Question: First of all, I am a beginner, and I don't know what a StackOverflow even is, so please keep your explanations layman-friendly. I read a little about StackOverflow and was surprised that I encountered it even though my program is rather trivial. Anyway, I was practicing in Codewars and then this happened:

The challenge:
> You are given two strings. In a single move, you can choose any of them, and delete the first (i.e. leftmost) character.
For Example:
By applying a move to the string "where", the result is the string "here".
By applying a move to the string "a", the result is an empty string "".
Implement a function that calculates the minimum number of moves that should be performed to make the given strings equal.
Notes
Both strings consist of lowercase Latin letters.
If the string is already empty, you cannot perform any more delete operations.*/
My code:
'''
void change(std::string & x, std::string & y)
{
std::string temp = x;
x = y;
y = temp;
}
long long shiftLeft(std::string largeString, std::string smallString)
{
if(largeString.size() < smallString.size())
change(largeString, smallString);
std::string sharedPart;
int result(0);
// Find the shared substring in both strings
for(std::string::size_type i = 0; i < largeString.length(); ++i)
{
if(smallString.find(largeString.substr(i, largeString.length() - i)) != std::string::npos)
{
sharedPart = largeString.substr(i, largeString.length() - i);
break;
}
}
// If string is empty, return total length of the two strings
if(sharedPart.empty())
return largeString.length() + smallString.length();
// Erase strings from the front until they're equal to the shared substring and count the letters erased
while(largeString != sharedPart)
{
largeString.erase(largeString.begin());
++result;
}
while(smallString != sharedPart)
{
smallString.erase(smallString.begin());
++result;
}
// Return total of letters erased
return result;
}
'''
Please try to point out my mistake without spoiling the challenge for me.
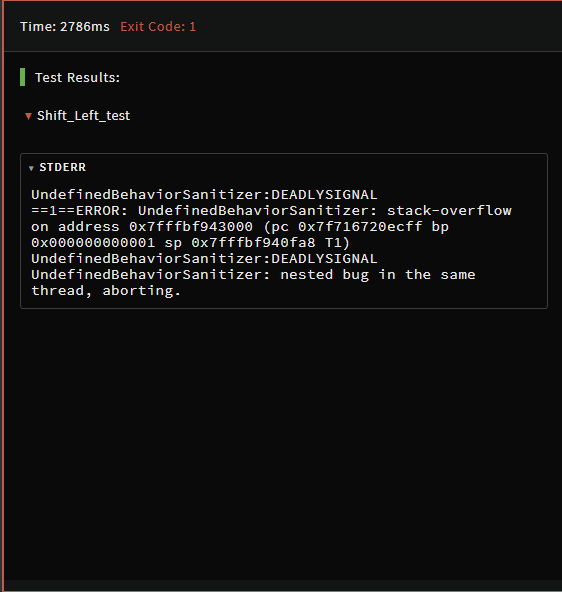
Answer: Here is the function that does what you state:
'''
size_t challange(const std::string& s1, const std::string& s2)
{
auto l1 = s1.size();
auto l2 = s2.size();
for(size_t ind = 0;;++ind)
{
if(ind>=l1||ind>=l2||s1[l1-1-ind]!=s2[l2-1-ind])
{
return l1-ind+l2-ind;
}
}
}
'''
PS: your challenge would be to figure out how this works :D
Every thread has a region in memory referred to as the stack. The stack is used to implement function calls. It stores return addresses, function parameters and local variables. Excessive use of any of which would result in stack being filled. This situation is called stack overflow. A very deep function call chain, like an endless recursion and very large local variable are common causes of this problem. The code you posted shows non of these. So I guess the problem originates elsewhere. As you mentioned Codewars, the problem may be because some of the test cases of this problem somehow test your function by using it recursively, and your function happens to have a particular error causing the recursion to go forever to at least very deep.